Question: Looking for a solution of my problem where I have to fill a color in ring.
I am able to fill a color in ring with my code but there is some problem I am facing
1. With this code I am not able to find How do I fill desire amount of color in circle i.e. 20%, 40%, 70% etc.
2. When I give gradient color its not as shown in the image.
Code I am using:
'''
int radius = 130;
CAShapeLayer *arc = [CAShapeLayer layer];
arc.path = [UIBezierPath bezierPathWithArcCenter:CGPointMake(100,0) radius:radius startAngle:39.8 endAngle:19.9 clockwise:YES].CGPath;
arc.position = CGPointMake(CGRectGetMidX(self.frame)-radius,
CGRectGetMidY(self.frame)-radius);
arc.fillColor = [UIColor clearColor].CGColor;
arc.strokeColor = [UIColor redColor].CGColor;
arc.lineWidth = 25;
CABasicAnimation *drawAnimation = [CABasicAnimation animationWithKeyPath:@"strokeEnd"];
drawAnimation.duration = 5.0; // "animate over 10 seconds or so.."
drawAnimation.repeatCount = 1.0; // Animate only once..
drawAnimation.removedOnCompletion = NO; // Remain stroked after the animation..
drawAnimation.fromValue = [NSNumber numberWithFloat:0.0f];
drawAnimation.toValue = [NSNumber numberWithFloat:100.0f];
drawAnimation.timingFunction = [CAMediaTimingFunction functionWithName:kCAMediaTimingFunctionEaseIn];
[arc addAnimation:drawAnimation forKey:@"drawCircleAnimation"];
CAGradientLayer *gradientLayer = [CAGradientLayer layer];
CGColorSpaceRef colorSpace = CGColorSpaceCreateDeviceRGB();
UIColor *gradientColor = [UIColor colorWithRed:0.51 green:0.0 blue:0.49 alpha:1.0];
NSArray *gradientColors = [NSArray arrayWithObjects:
(id)[UIColor blueColor].CGColor,
(id)gradientColor.CGColor,
(id)[UIColor redColor].CGColor, nil];
CGFloat gradientLocations[] = {0, 0.5, 1};
CGGradientRef gradient = CGGradientCreateWithColors(colorSpace, (CFArrayRef)gradientColors, gradientLocations);
gradientLayer.colors = (__bridge NSArray *)(gradient);
gradientLayer.startPoint = CGPointMake(0.0,0.7);
gradientLayer.endPoint = CGPointMake(1,-0.1);
[self.layer addSublayer:gradientLayer];
gradientLayer.mask = arc;
'''

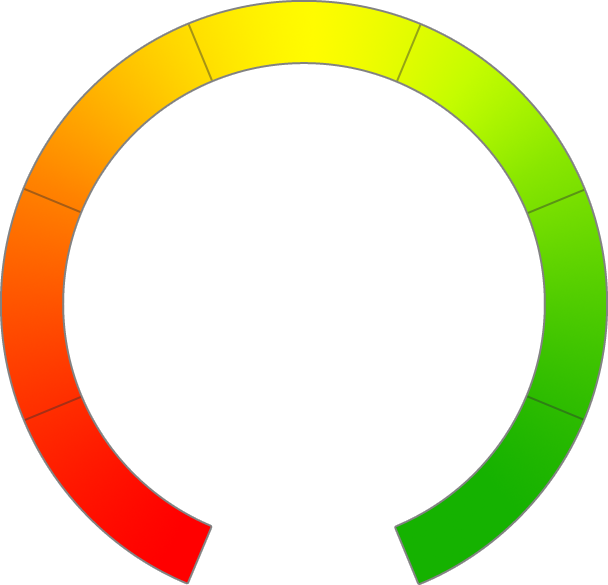
Answer: To fill an amount of the circle with color, you have to draw an outline on top of the filled layer and clip only the filled layer.
In order to make the gradient follow the circle, you will have to divide it into multiple gradients that are piecewise linear. since the graphic you have provided already has some segments with outlines, we can use these outlines to hide any imperfections from joining different gradients.
I made an example how this could work, if you want to have more control of the colors, you can set them for every segment in 'CircleGradientLayer'. Control the drawn progress by setting the 'progress' property of 'CircleProgressView'.
Drawing the outlines could be done easier with two circles and some lines if you see my answer here: <URL>
nothing special in the .h files just insert what the compiler wants to have, I'm posting only the .m here:
CircleProgressView
'''
@implementation CircleProgressView{
CircleGradientLayer *_gradientLayer;
CircleOutlineLayer *_outlineLayer;
}
- (id)initWithFrame:(CGRect)frame
{
self = [super initWithFrame:frame];
if (self) {
self.backgroundColor = [UIColor clearColor];
int numSegments = 7;
CGFloat circleRadius = 130;
CGFloat circleWidth = 30;
NSDictionary *circleData = @{
@"numberOfSegments":@(numSegments),
@"circleRadius":@(circleRadius),
@"circleWidth":@(circleWidth)
};
_gradientLayer = [CircleGradientLayer layer];
_gradientLayer.contentsScale = 2;
_gradientLayer.frame = self.bounds;
[_gradientLayer setCircleData:circleData];
[_gradientLayer setNeedsDisplay];
[self.layer addSublayer:_gradientLayer];
_outlineLayer = [CircleOutlineLayer layer];
_outlineLayer.frame = self.bounds;
_outlineLayer.contentsScale = 2;
[_outlineLayer setCircleData:circleData];
[_outlineLayer setNeedsDisplay];
[self.layer addSublayer:_outlineLayer];
self.progress = 1;
}
return self;
}
- (void)setProgress:(CGFloat)progress{
_progress = MAX(0, MIN(1, progress));
_gradientLayer.progress = progress;
}
@end
'''
CircleGradientLayer
'''
@implementation CircleGradientLayer{
int _numSegments;
CGFloat _circleRadius;
CGFloat _circleWidth;
CAShapeLayer *_maskLayer;
}
+(id)layer{
CircleGradientLayer *layer = [[CircleGradientLayer alloc] init];
return layer;
}
-(void)setCircleData:(NSDictionary*)data{
_numSegments = [data[@"numberOfSegments"] intValue];
_circleRadius = [data[@"circleRadius"] doubleValue];
_circleWidth = [data[@"circleWidth"] doubleValue];
[self createMask];
}
- (void)createMask{
_maskLayer = [CAShapeLayer layer];
_maskLayer.frame = self.bounds;
CGFloat angleStep = 2*M_PI/(_numSegments+1);
CGFloat startAngle = angleStep/2 + M_PI_2;
CGFloat endAngle = startAngle+_numSegments*angleStep+0.005; //add a bit that the outline is not clipped
_maskLayer.path = [UIBezierPath bezierPathWithArcCenter:CGPointMake(CGRectGetMidX(self.bounds), CGRectGetMidY(self.bounds)) radius:_circleRadius startAngle:startAngle endAngle:endAngle clockwise:YES].CGPath;
_maskLayer.fillColor = [UIColor clearColor].CGColor;
_maskLayer.strokeColor = [UIColor redColor].CGColor;
_maskLayer.lineWidth = 2*_circleWidth+2; //stroke is centered -> *2 to cover all
self.mask = _maskLayer;
}
- (void)setProgress:(CGFloat)progress{
_progress = MAX(0, MIN(1, progress));
_maskLayer.strokeEnd = _progress;
}
-(void)drawInContext:(CGContextRef)ctx{
// would get better gradient joints by not using antialias, but since they are hidden, it is not needed to adjust it
// CGContextSetAllowsAntialiasing(ctx, NO);
UIGraphicsPushContext(ctx);
//some values to adjust the circle
UIColor *startColor = [UIColor colorWithRed:1 green:0 blue:21/255. alpha:1];
UIColor *endColor = [UIColor colorWithRed:0 green:180/255. blue:35/255. alpha:1];
CGPoint centerPoint = CGPointMake(CGRectGetMidX(self.bounds), CGRectGetMidY(self.bounds));
//calculate startAngle and the increment between segements
CGFloat angleStep = 2*M_PI/(_numSegments+1);
CGFloat startAngle = angleStep/2 + M_PI_2;
//convert colors to hsv
CGFloat startHue,startSat,startBrightness,startAlpha;
CGFloat endHue,endSat,endBrightness,endAlpha;
[startColor getHue:&startHue saturation:&startSat brightness:&startBrightness alpha:&startAlpha];
[endColor getHue:&endHue saturation:&endSat brightness:&endBrightness alpha:&endAlpha];
if(endHue<startHue)
endHue+=1;
//draw the segments
for(int i=0;i<_numSegments;i++){
//calcualte segment startColor
CGFloat hue = startHue+((endHue-startHue)*i)/_numSegments;
if(hue>1)
hue-=1;
CGFloat brightness = startBrightness+((endBrightness-startBrightness)*i)/(_numSegments);
if(_numSegments==7){
//just increasing the brighness a bit to get more yellow like on your picture ;)
brightness = i>3?startBrightness+((endBrightness-startBrightness)*(i-4))/(_numSegments-4):startBrightness;
}
UIColor *fromColor = [UIColor colorWithHue:hue saturation:startSat+((endSat-startSat)*i)/_numSegments brightness:brightness alpha:startAlpha+((endAlpha-startAlpha)*i)/_numSegments];
//calculate segement endColor
hue = startHue+((endHue-startHue)*(i+1))/_numSegments;
if(hue>1)
hue-=1;
brightness = startBrightness+((endBrightness-startBrightness)*i)/(_numSegments);
if(_numSegments==7){
brightness = i>3?startBrightness+((endBrightness-startBrightness)*(i-3))/(_numSegments-4):startBrightness;
}
UIColor *toColor = [UIColor colorWithHue:hue saturation:startSat+((endSat-startSat)*(i+1))/_numSegments brightness:brightness alpha:startAlpha+((endAlpha-startAlpha)*(i+1))/_numSegments];
//actually draw the segment
[self drawSegmentAtCenter:centerPoint from:startAngle to:startAngle+angleStep radius:_circleRadius width:_circleWidth startColor:fromColor endColor:toColor];
startAngle+=angleStep;
}
//start clearing the inside
CGContextSetBlendMode(UIGraphicsGetCurrentContext(), kCGBlendModeClear);
UIBezierPath* innerPath = [UIBezierPath bezierPath];
[innerPath moveToPoint:centerPoint];
[innerPath addArcWithCenter:centerPoint radius:_circleRadius-_circleWidth-0.5 startAngle:0 endAngle:2*M_PI clockwise:YES];
[innerPath fill];
}
- (void)drawSegmentAtCenter:(CGPoint)center from:(CGFloat)startAngle to:(CGFloat)endAngle radius:(CGFloat)radius width:(CGFloat)width startColor:(UIColor *)startColor endColor:(UIColor*)endColor{
CGContextSaveGState(UIGraphicsGetCurrentContext());
//apply a clip arc for the gradient
UIBezierPath *path = [UIBezierPath bezierPath];
[path moveToPoint:center];
[path addArcWithCenter:center radius:radius startAngle:startAngle endAngle:endAngle clockwise:YES];
[path addClip];
//draw the gradient
CGColorSpaceRef colorSpace = CGColorSpaceCreateDeviceRGB();
CGFloat locations[] = { 0.0, 1.0 };
NSArray *colors = @[(__bridge id) startColor.CGColor, (__bridge id) endColor.CGColor];
CGGradientRef gradient = CGGradientCreateWithColors(colorSpace, (__bridge CFArrayRef) colors, locations);
CGPoint startPoint = CGPointMake(center.x-sinf(startAngle-M_PI_2)*radius, center.y+cosf(startAngle-M_PI_2)*radius);
CGPoint endPoint = CGPointMake(center.x-sinf(endAngle-M_PI_2)*radius, center.y+cosf(endAngle-M_PI_2)*radius);
CGContextDrawLinearGradient(UIGraphicsGetCurrentContext(), gradient, startPoint, endPoint, kCGGradientDrawsAfterEndLocation|kCGGradientDrawsBeforeStartLocation);
CGGradientRelease(gradient);
CGColorSpaceRelease(colorSpace);
CGContextRestoreGState(UIGraphicsGetCurrentContext());
}
@end
'''
CircleOutlineLayer
'''
@implementation CircleOutlineLayer{
int _numSegments;
CGFloat _circleradius;
CGFloat _circlewidth;
}
+(id)layer{
CircleOutlineLayer *layer = [[CircleOutlineLayer alloc] init];
return layer;
}
-(void)setCircleData:(NSDictionary*)data{
_numSegments = [data[@"numberOfSegments"] intValue];
_circleradius = [data[@"circleRadius"] doubleValue];
_circlewidth = [data[@"circleWidth"] doubleValue];
}
-(void)drawInContext:(CGContextRef)ctx{
UIGraphicsPushContext(ctx);
//some values to adjust the circle
[[UIColor colorWithWhite:130/255. alpha:1] setStroke]; //the outline color
CGPoint centerPoint = CGPointMake(CGRectGetMidX(self.bounds), CGRectGetMidY(self.bounds));
//calculate startAngle and the increment between segements
CGFloat angleStep = 2*M_PI/(_numSegments+1);
CGFloat startAngle = angleStep/2 + M_PI_2;
//draw the segments
for(int i=0;i<_numSegments;i++){
//actually draw the segment
[self drawSegmentAtCenter:centerPoint from:startAngle to:startAngle+angleStep radius:_circleradius width:_circlewidth doFill:NO];
startAngle+=angleStep;
}
//draw an inner outline
UIBezierPath *innerPath = [UIBezierPath bezierPath];
[innerPath moveToPoint:centerPoint];
[innerPath addArcWithCenter:centerPoint radius:_circleradius-_circlewidth startAngle:0 endAngle:2*M_PI clockwise:YES];
[innerPath stroke];
//start clearing the inside
CGContextSetBlendMode(UIGraphicsGetCurrentContext(), kCGBlendModeClear);
innerPath = [UIBezierPath bezierPath];
[innerPath moveToPoint:centerPoint];
[innerPath addArcWithCenter:centerPoint radius:_circleradius-_circlewidth-0.5 startAngle:0 endAngle:2*M_PI clockwise:YES];
[innerPath fill];
//also clear a whole segment at the bottom to get rid of the inner outline
[self drawSegmentAtCenter:centerPoint from:-angleStep/2 + M_PI_2 to:angleStep/2+M_PI_2 radius:_circleradius width:_circlewidth doFill:YES];
//redraw the outlines at begin and end of circle since beginning was just cleared and end-outline hasn't been drawed
CGContextSetBlendMode(UIGraphicsGetCurrentContext(), kCGBlendModeNormal);
CGPoint startPoint = CGPointMake(centerPoint.x+sinf(-angleStep/2)*(_circleradius), centerPoint.y+cosf(-angleStep/2)*(_circleradius));
CGPoint endPoint = CGPointMake(centerPoint.x+sinf(-angleStep/2)*(_circleradius-_circlewidth), centerPoint.y+cosf(-angleStep/2)*(_circleradius-_circlewidth));
CGContextSetLineWidth(UIGraphicsGetCurrentContext(), 1);
CGContextMoveToPoint(UIGraphicsGetCurrentContext(), startPoint.x, startPoint.y);
CGContextAddLineToPoint(UIGraphicsGetCurrentContext(), endPoint.x,endPoint.y);
CGContextStrokePath(UIGraphicsGetCurrentContext());
startPoint = CGPointMake(centerPoint.x+sinf(angleStep/2)*(_circleradius), centerPoint.y+cosf(angleStep/2)*(_circleradius));
endPoint = CGPointMake(centerPoint.x+sinf(angleStep/2)*(_circleradius-_circlewidth), centerPoint.y+cosf(angleStep/2)*(_circleradius-_circlewidth));
CGContextMoveToPoint(UIGraphicsGetCurrentContext(), startPoint.x, startPoint.y);
CGContextAddLineToPoint(UIGraphicsGetCurrentContext(), endPoint.x, endPoint.y);
CGContextStrokePath(UIGraphicsGetCurrentContext());
}
- (void)drawSegmentAtCenter:(CGPoint)center from:(CGFloat)startAngle to:(CGFloat)endAngle radius:(CGFloat)radius width:(CGFloat)width doFill:(BOOL)fill{
UIBezierPath *path = [UIBezierPath bezierPath];
[path moveToPoint:center];
[path addArcWithCenter:center radius:radius startAngle:startAngle endAngle:endAngle clockwise:YES];
if(fill)
[path fill];
[path stroke];
}
@end
'''